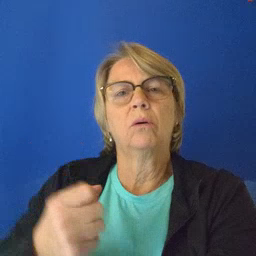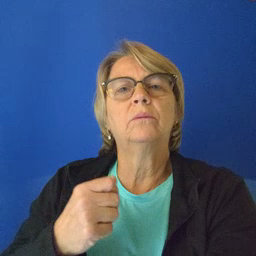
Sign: car